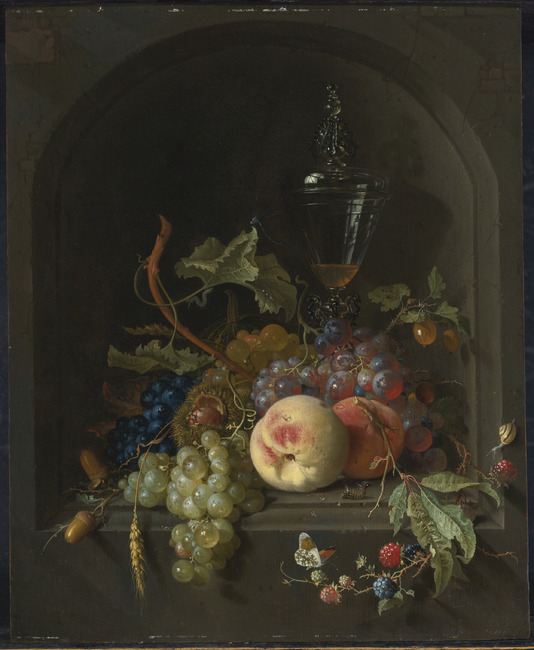
Title: Still life of fruit, insects and a glass goblet in a stone niche
Artist: Abraham Mignon
Earliest date: 1664
Latest date: 1665
Genre: painting
Iconography: Still Life
Keywords: still life, in a niche, acorn, wheat, bunch of grapes, chestnut / horse chestnut (fruit), squash, peach, blackberry, European gooseberry, orange tip, caterpillar, damselfly, white-lipped snail, drop (liquid), lidded glass, butterfly